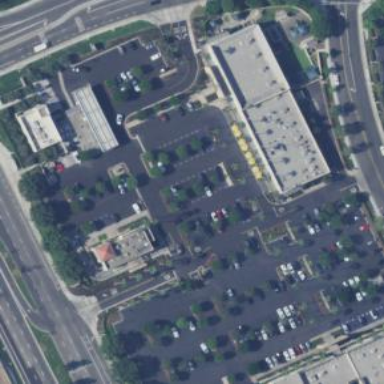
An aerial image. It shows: Retail area.